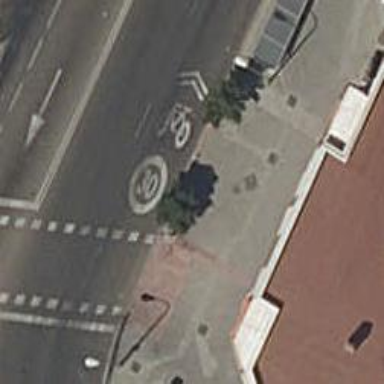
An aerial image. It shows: Bus stop with sheltered platform for public transport.